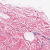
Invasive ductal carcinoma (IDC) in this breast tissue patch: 0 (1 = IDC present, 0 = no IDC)